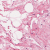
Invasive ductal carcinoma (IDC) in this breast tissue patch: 0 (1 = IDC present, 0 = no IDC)